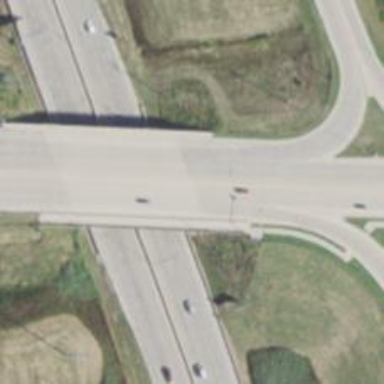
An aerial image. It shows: Primary highway with separate cantilever bridge and sidewalk.